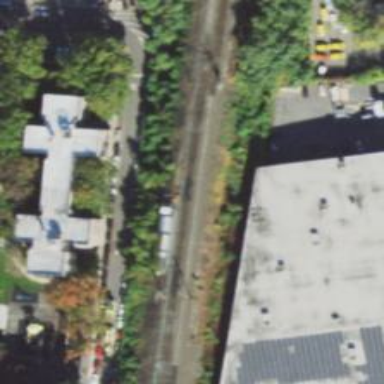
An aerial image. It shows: Railroad crossover.